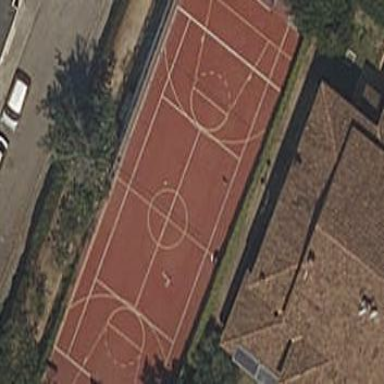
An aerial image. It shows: Basketball court located in leisure land pitch.